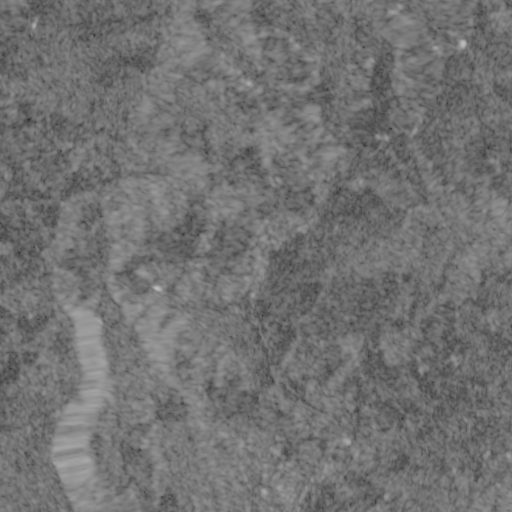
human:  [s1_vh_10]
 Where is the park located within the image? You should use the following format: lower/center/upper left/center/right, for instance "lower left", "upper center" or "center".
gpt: The park is located in the lower center of the image.
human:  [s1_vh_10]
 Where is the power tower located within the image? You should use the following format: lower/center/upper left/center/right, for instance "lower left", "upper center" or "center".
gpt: The power tower is located in the left of the image.
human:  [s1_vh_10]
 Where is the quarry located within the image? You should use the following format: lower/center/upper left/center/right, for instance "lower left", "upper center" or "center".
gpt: The quarry is located in the lower left of the image.
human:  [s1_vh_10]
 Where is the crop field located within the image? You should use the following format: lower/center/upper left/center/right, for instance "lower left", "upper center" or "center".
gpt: There is no crop field in the image.

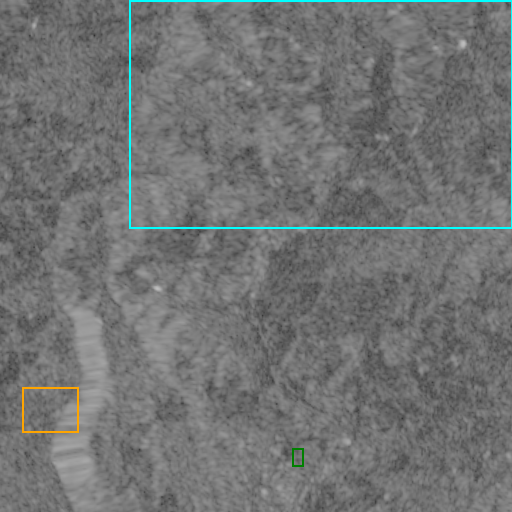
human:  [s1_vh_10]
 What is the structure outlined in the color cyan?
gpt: The structure outlined in cyan is a crop field.
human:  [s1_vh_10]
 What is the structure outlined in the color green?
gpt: The structure outlined in green is a park.
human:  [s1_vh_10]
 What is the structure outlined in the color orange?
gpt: The structure outlined in orange is a quarry.
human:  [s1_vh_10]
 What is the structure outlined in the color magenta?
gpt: There is no magenta outline.